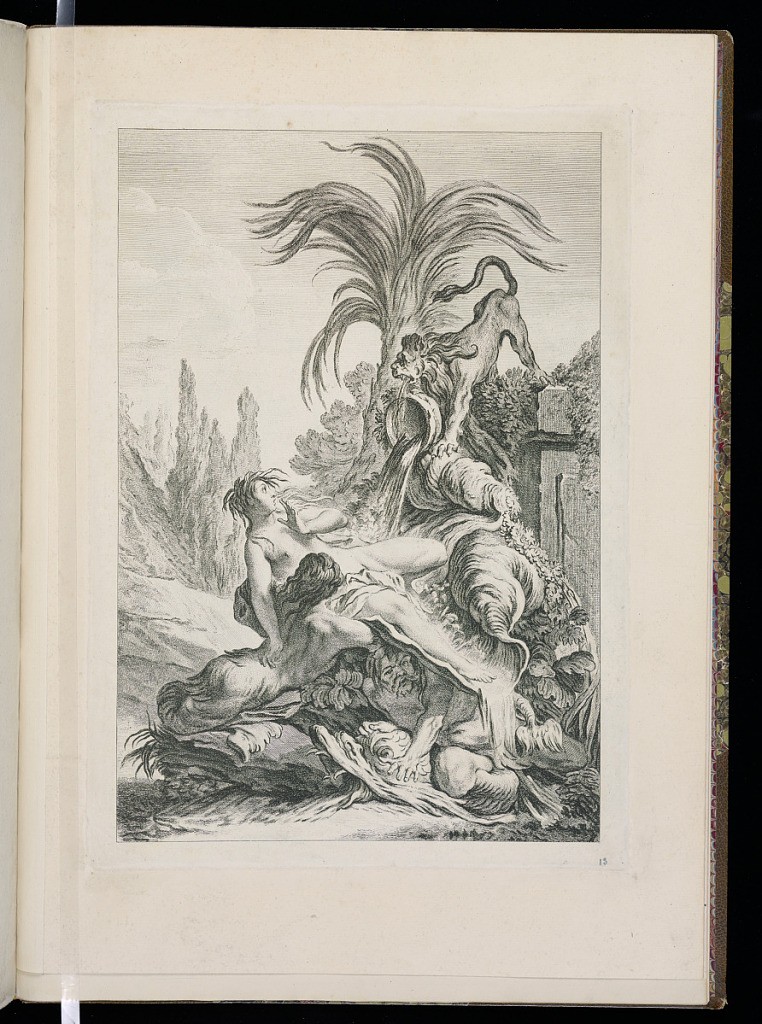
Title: Une naïade échevelée recule d'efroi à la vue d'un lion
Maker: Jean Baptiste Marie Pierre, French, 1714–1789
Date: ca. 1740
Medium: Etching on laid paper
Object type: Bound print
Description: Scene of a naiad in a landscape, with a frightened look on her face, looking up at a lion that is part of a fountain. The plate is not signed or numbered.